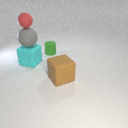
small red rubber sphere above large cyan rubber cube